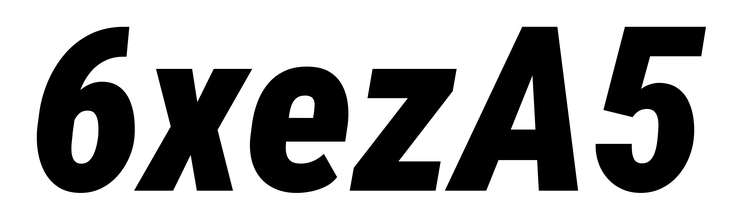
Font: Roboto-Italic_Condensed_Black_Italic